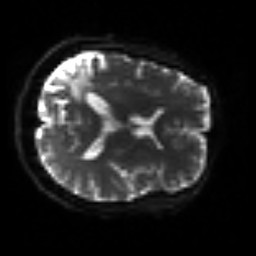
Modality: sbref
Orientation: axial
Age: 39
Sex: female
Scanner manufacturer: siemens
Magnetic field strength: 3 T
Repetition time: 3.2 s
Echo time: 0.081 s